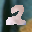
Label: 2